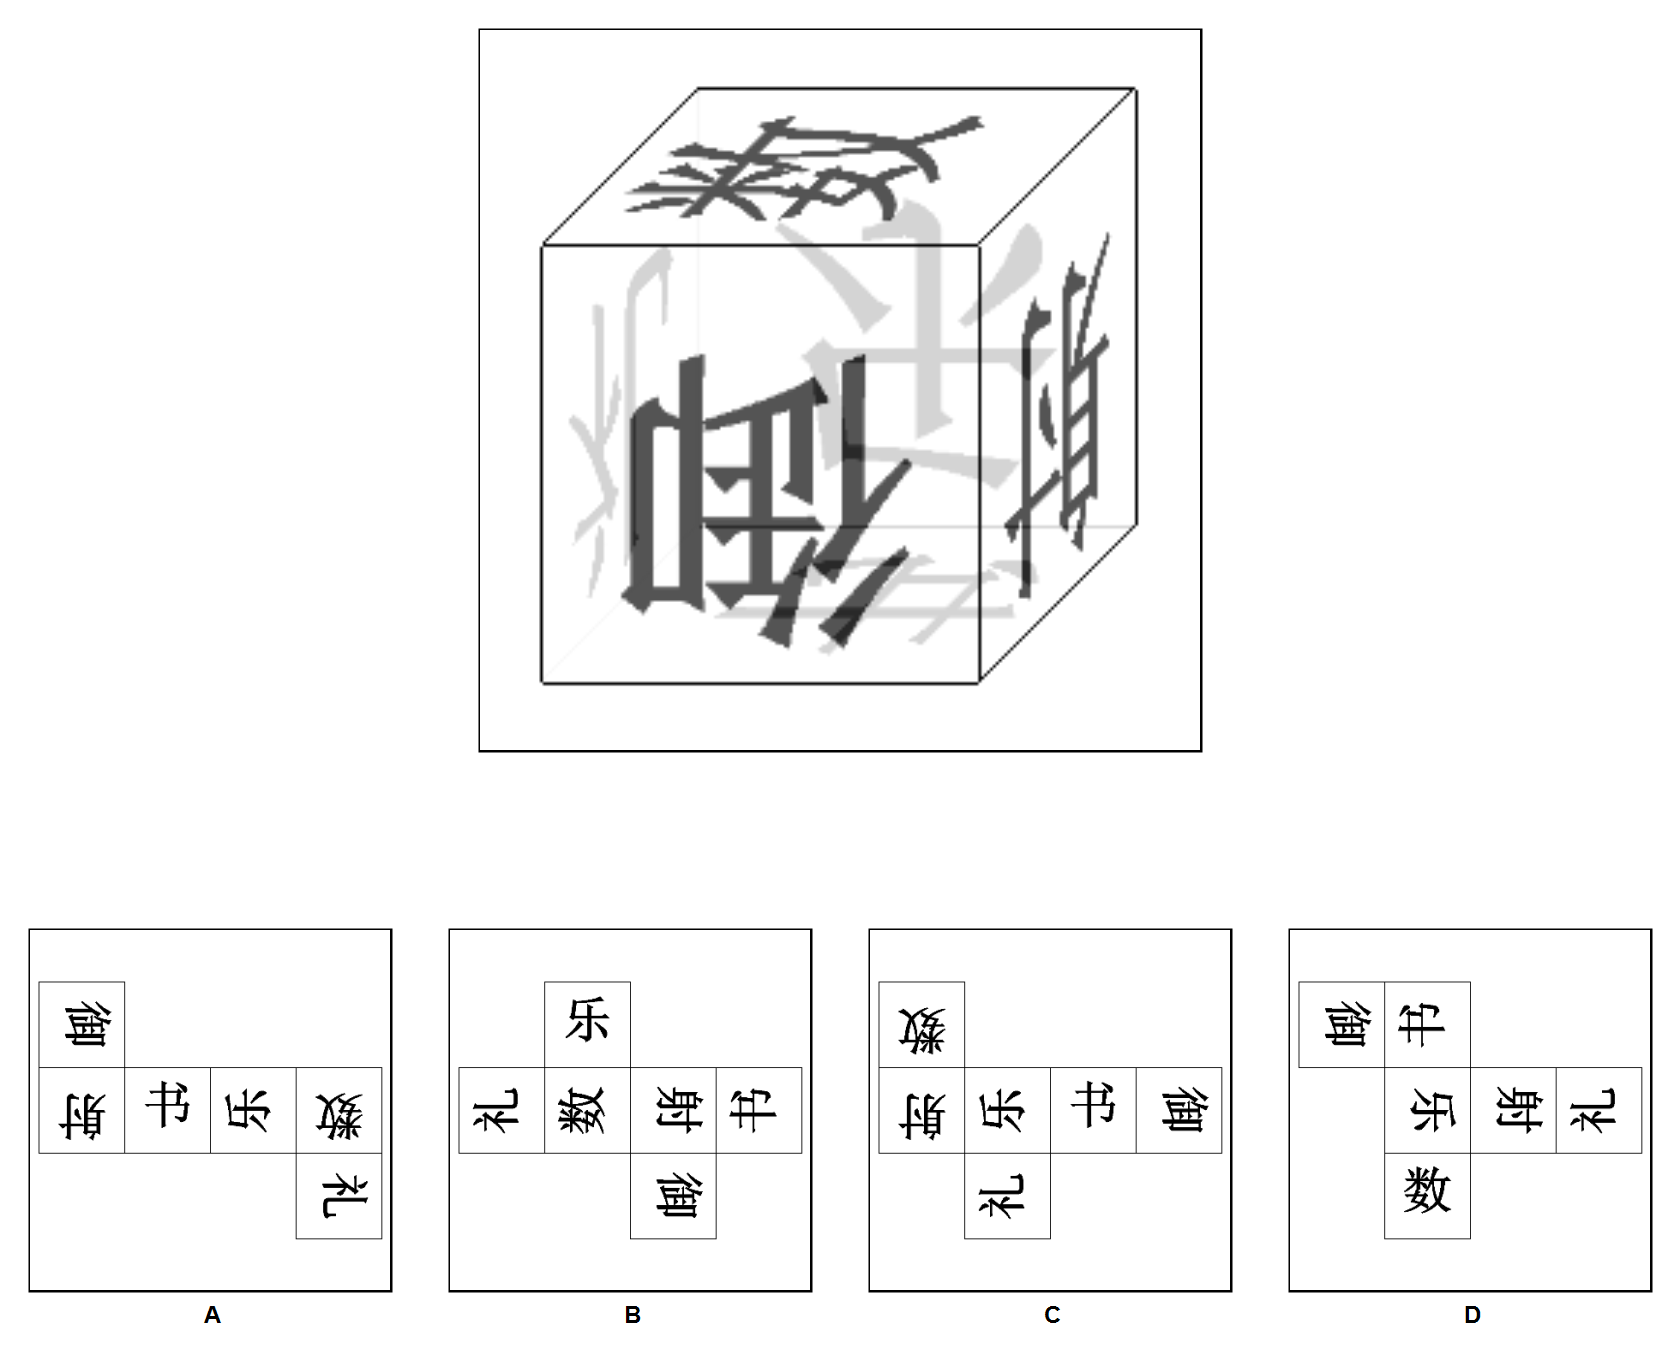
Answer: B